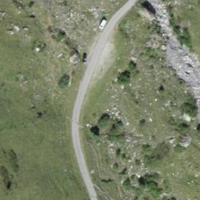
EUNIS habitat code: 26
Species observed at this site:
Euphorbia cyparissias
Stauroderus scalaris